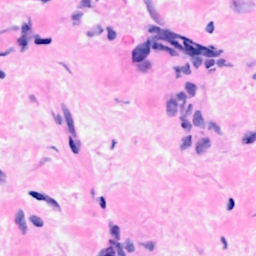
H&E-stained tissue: Breast